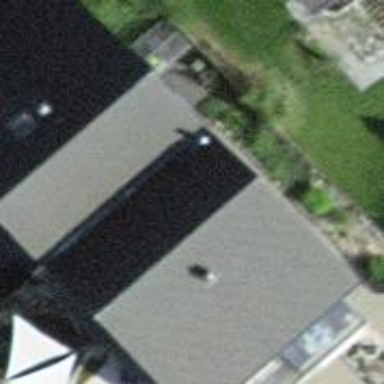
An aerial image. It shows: Semi-detached house with gabled roof.